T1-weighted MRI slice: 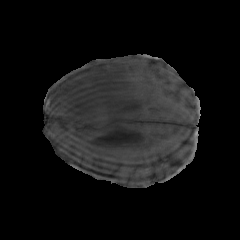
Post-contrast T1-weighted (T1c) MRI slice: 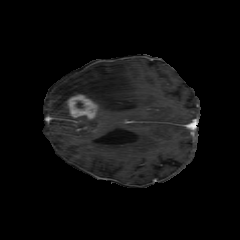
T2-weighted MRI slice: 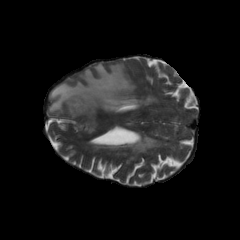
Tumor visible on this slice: yes